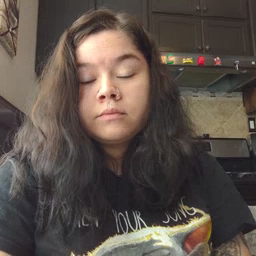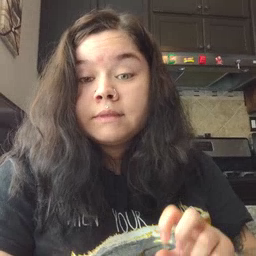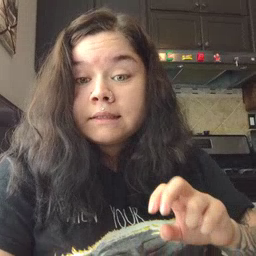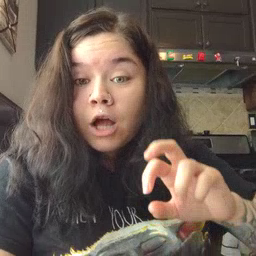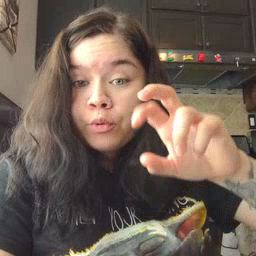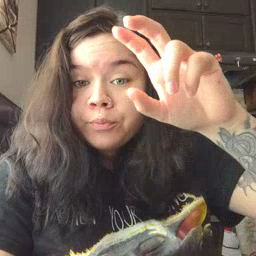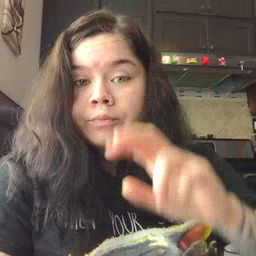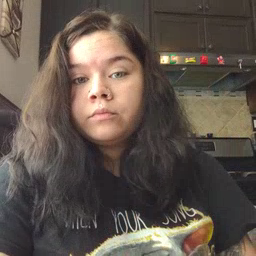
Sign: stairs